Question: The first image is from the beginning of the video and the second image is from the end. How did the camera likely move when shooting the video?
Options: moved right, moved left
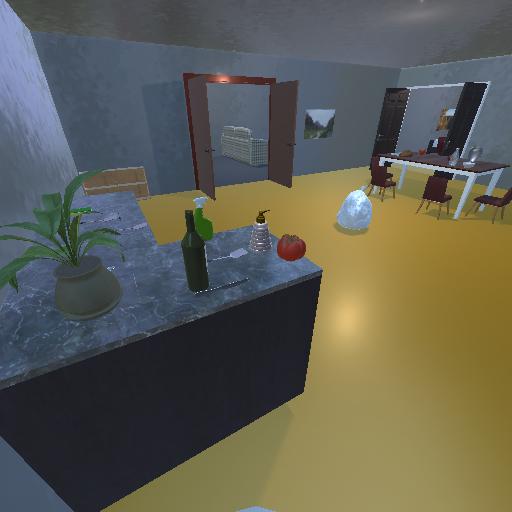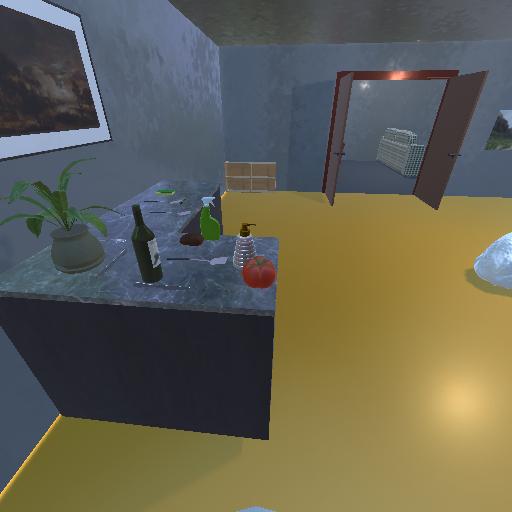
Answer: moved right